Question: Im still pretty new to AngularJS. Im trying to change the color of the table element so that its yellow if the user voted on this choice.
'''
<div ng-show="poll.userVoted">
<table class="result-table">
<tr ng-repeat="choice in poll.choices">
<td>{{choice.text}}</td>
<td>
<table ng-if="choice.text == poll.userChoice.text" style="background-color: yellow; width: {{choice.votes.length/poll.totalVotes*100}}%; text-align: right">
<tr>
<td>{{choice.votes.length}}</td>
</tr>
</table>
<table ng-if="choice.text != poll.userChoice.text" style="background-color: lightblue; width: {{choice.votes.length/poll.totalVotes*100}}%; text-align: right">
<tr>
<td>{{choice.votes.length}}</td>
</tr>
</table>
</td>
</tr>
</table>
'''

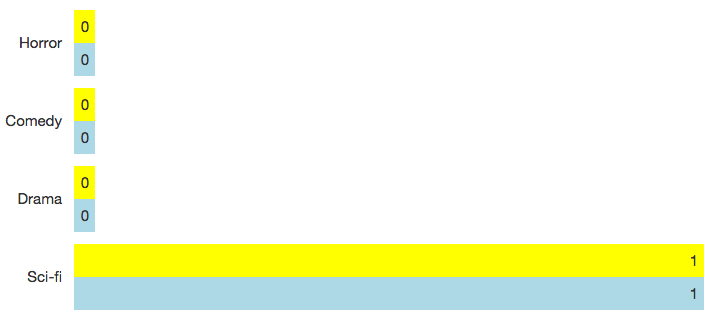
Answer: This is done by using ng-class.
Use ng-class on your td like this:
'''
<td ng-class="{yellowstyle: choice.text==poll.userChoice.text}">...</td>
'''
that will put the css class yellowstyle on the item when your condition is true.
And in your example:
'''
<table class="result-table">
<tr ng-repeat="choice in poll.choices">
<td>{{choice.text}}</td>
<td>
<table style="width: {{choice.votes.length/poll.totalVotes*100}}%; text-align: right">
<tr>
<td ng-class="{yellowstyle: choice.text==poll.userChoice.text, lightbluestyle: choice.text!=poll.userChoice.text}">{{choice.votes.length}}</td>
</tr>
</table>
</td>
</tr>
</table>
'''
with a style.css file that has:
'''
.yellowstyle {background-color: yellow;}
.lightbluestyle {background-color: lightblue;}
'''